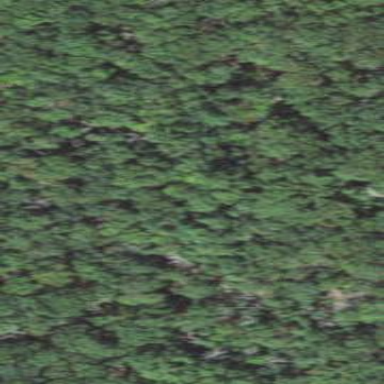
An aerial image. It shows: Mixed woodland area with various types of leaves.